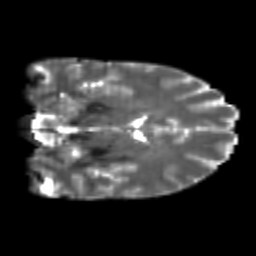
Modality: T2w
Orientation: coronal
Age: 25
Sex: female
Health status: healthy
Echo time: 0.074 s